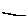
Label: line